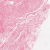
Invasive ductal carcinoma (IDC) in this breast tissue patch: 0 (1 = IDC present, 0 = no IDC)